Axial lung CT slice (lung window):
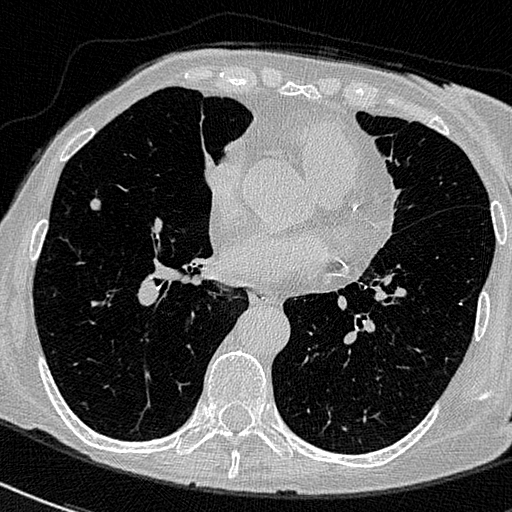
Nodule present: yes
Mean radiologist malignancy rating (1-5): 2.75